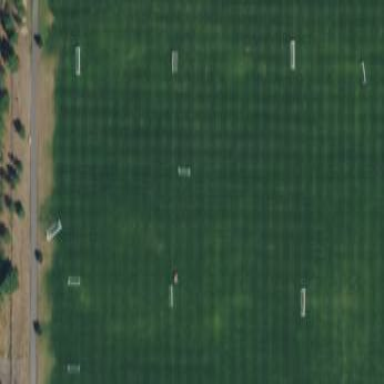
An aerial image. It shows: Soccer pitch for leisure land activities.